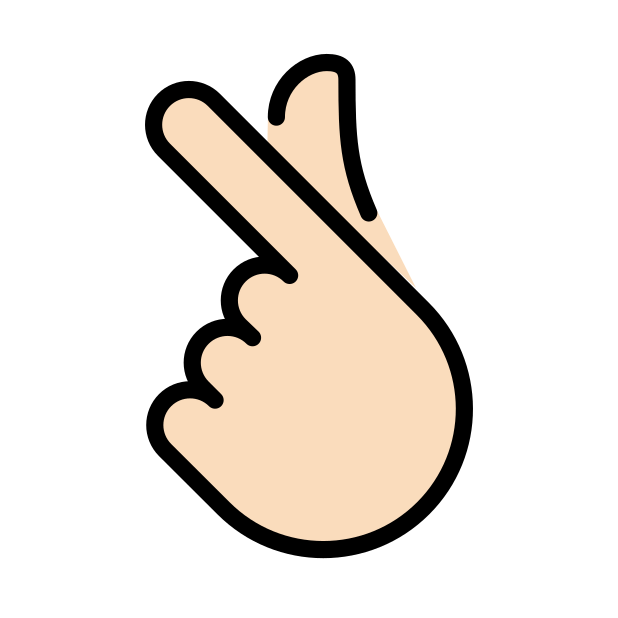
hand with index finger and thumb crossed: light skin tone